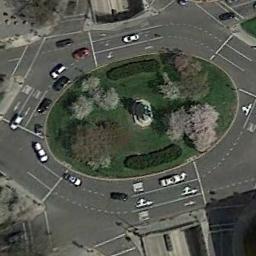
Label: roundabout